Question: I'm just trying to white-fill the area outside of a simple polygon. For some reason, it's screwing up by drawing a weird stake through the center like it thinks its a vampire slayer or something.
I tried following <URL> but something's gone bananas. I would've thought this would be easier, but it's proving to be quite an irascible little demon.
How do I white-fill the area outside a projection-friendly polygon without screwing up the area the polygon? thanx
'''
# reproducible example
library(rgeos)
library(maptools)
shpct.tf <- tempfile() ; td <- tempdir()
download.file(
"ftp://ftp2.census.gov/geo/pvs/tiger2010st/09_Connecticut/09/tl_2010_09_state10.zip" ,
shpct.tf ,
mode = 'wb'
)
shpct.uz <- unzip( shpct.tf , exdir = td )
# read in connecticut
ct.shp <- readShapePoly( shpct.uz[ grep( 'shp$' , shpct.uz ) ] )
# box outside of connecticut
ct.shp.env <- gEnvelope( ct.shp )
# difference between connecticut and its box
ct.shp.diff <- gDifference( ct.shp.env , ct.shp )
# prepare both shapes for ggplot2
f.ct.shp <- fortify( ct.shp )
outside <- fortify( ct.shp.diff )
library(ggplot2)
# create all layers + projections
plot <- ggplot(data = f.ct.shp, aes(x = long, y = lat)) #start with the base-plot
layer1 <- geom_polygon(data=f.ct.shp, aes(x=long,y=lat), fill='black')
layer2 <- geom_polygon(data=outside, aes(x=long,y=lat), fill='white')
co <- coord_map( project = "merc" )
# this works
plot + layer1
# this does not
plot + layer1 + layer2
# this also does not
plot + layer1 + layer2 + co
'''

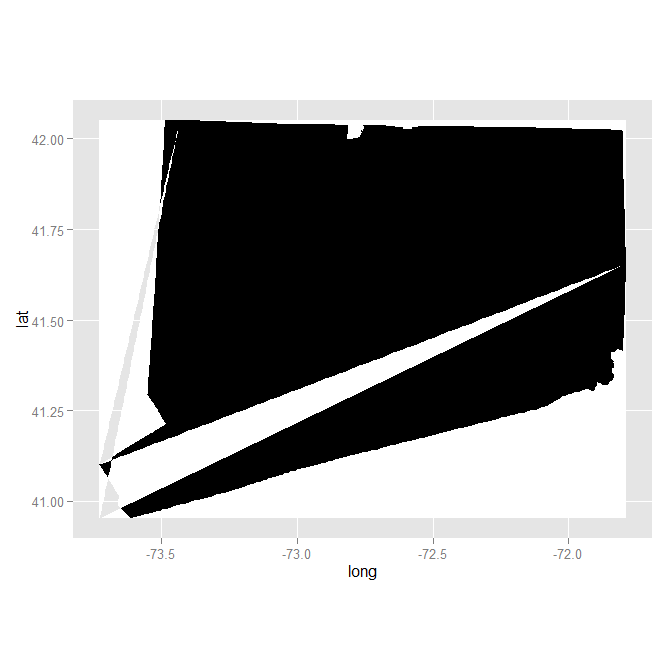
Answer: 'ct.shp.diff' consists of four polygons:
'''
R> length(ct.shp.diff@polygons[[1]]@Polygons)
# 4
'''
or
'''
R> nlevels(outside$group)
# 4
'''
Therefore, you need a group aesthetic in 'layer2' (otherwise ggplot tries to plot a single polygon, which results in weird connections between the parts):
'''
layer2 <- geom_polygon(data=outside, aes(x=long, y=lat, group=group), fill='white')
plot + layer1 + layer2 + co
'''